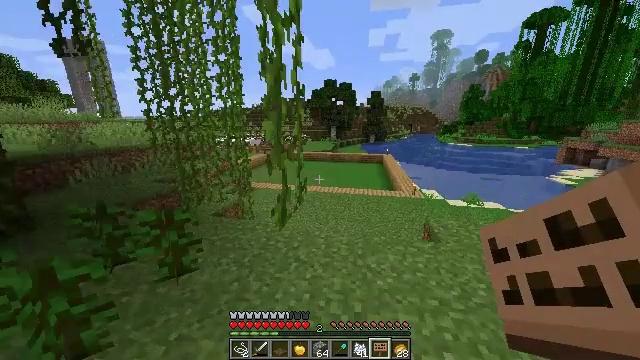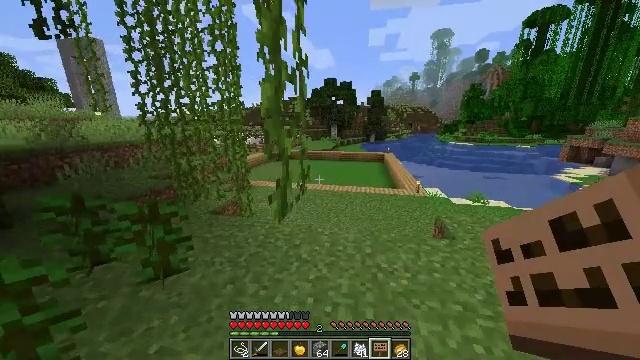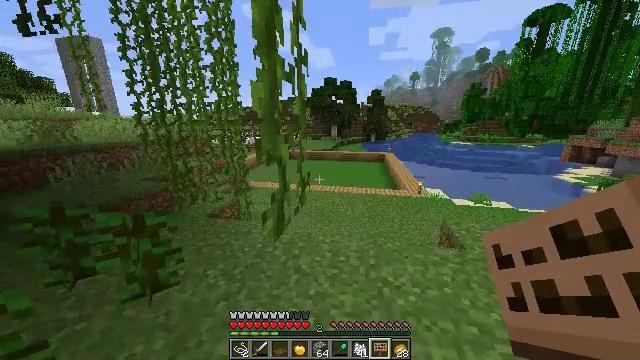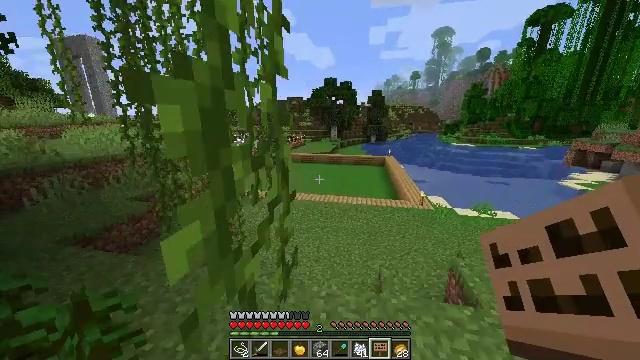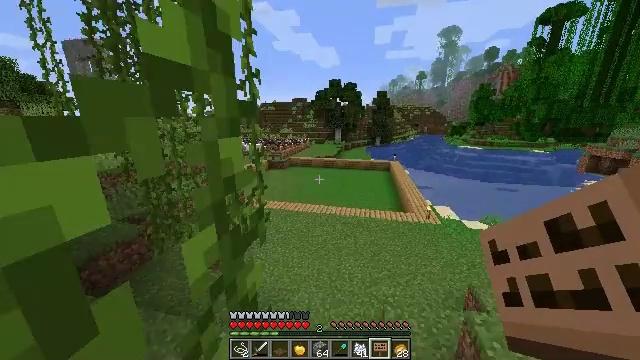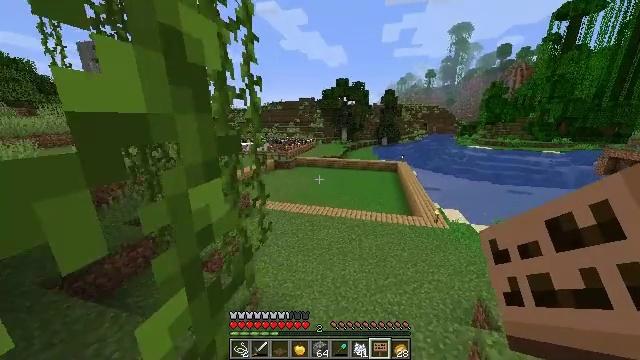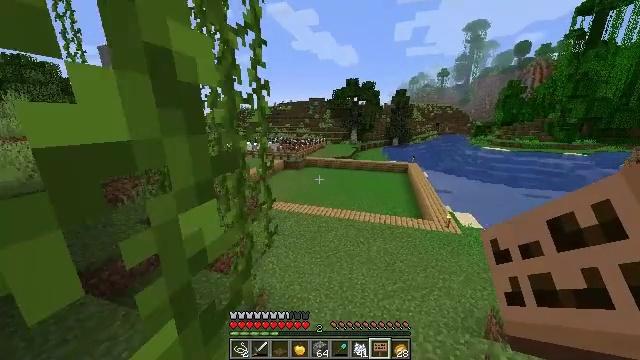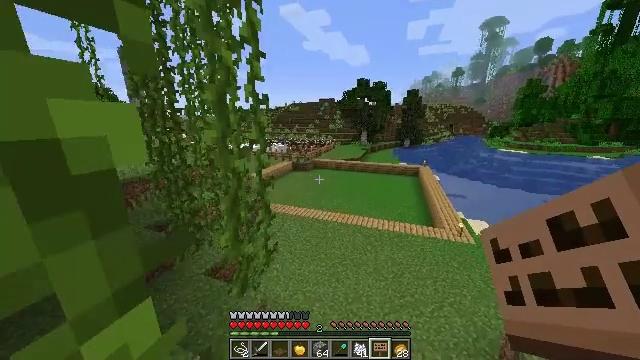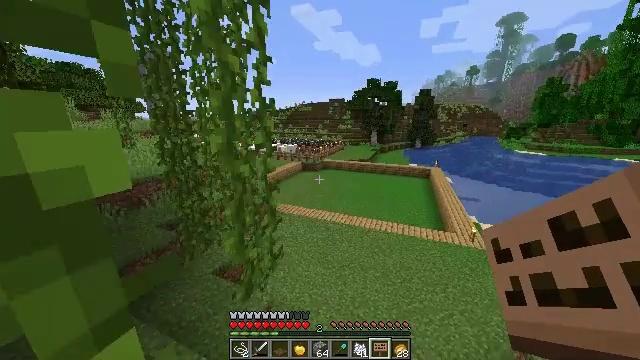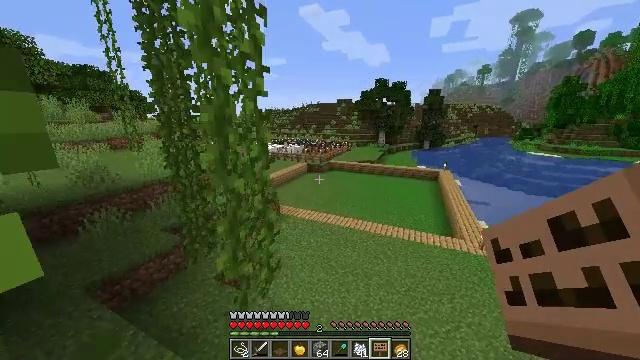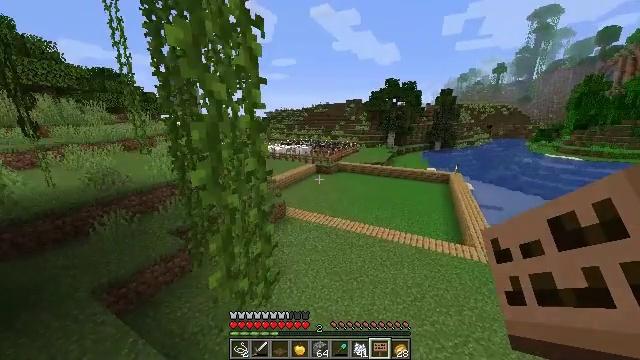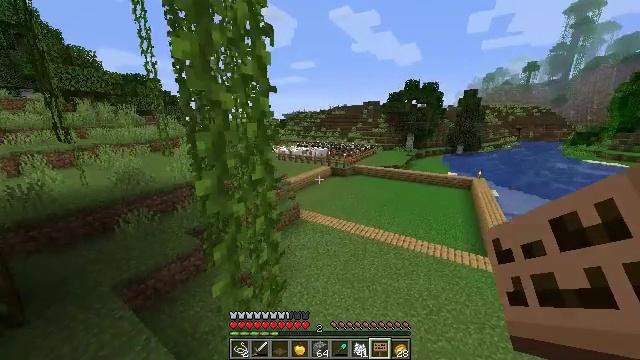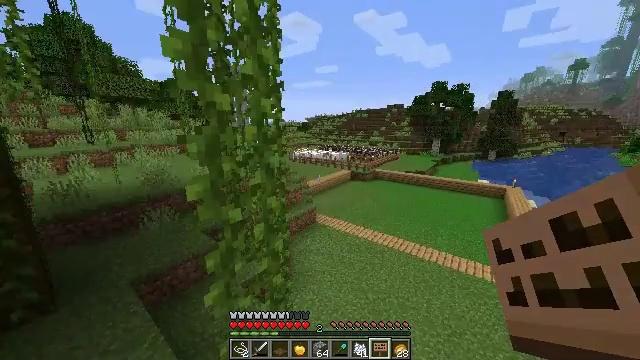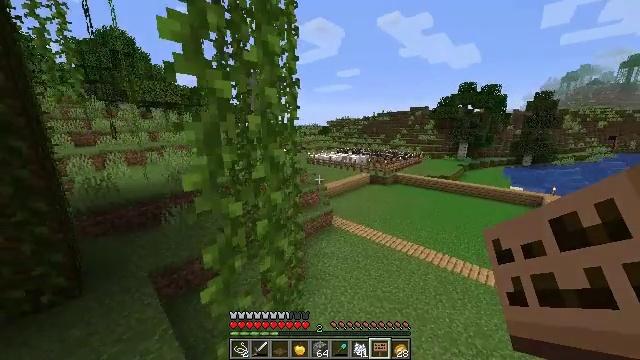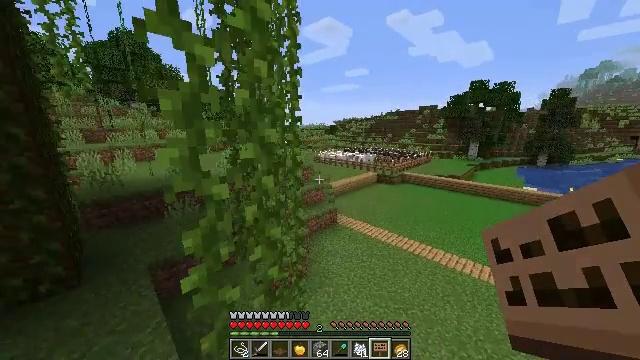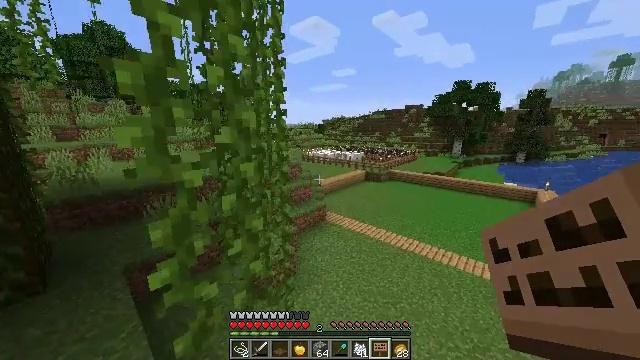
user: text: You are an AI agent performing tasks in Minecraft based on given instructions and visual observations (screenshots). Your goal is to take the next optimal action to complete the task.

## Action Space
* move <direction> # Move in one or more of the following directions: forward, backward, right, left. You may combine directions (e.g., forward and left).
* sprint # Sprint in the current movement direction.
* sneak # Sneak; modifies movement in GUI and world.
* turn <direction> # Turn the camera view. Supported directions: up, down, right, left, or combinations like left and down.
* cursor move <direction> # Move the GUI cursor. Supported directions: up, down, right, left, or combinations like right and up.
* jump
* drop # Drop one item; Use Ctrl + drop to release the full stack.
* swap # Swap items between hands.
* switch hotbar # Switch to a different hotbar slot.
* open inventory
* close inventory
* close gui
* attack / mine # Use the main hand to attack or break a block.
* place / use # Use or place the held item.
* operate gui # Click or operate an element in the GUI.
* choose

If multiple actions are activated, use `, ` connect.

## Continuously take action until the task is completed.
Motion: motion action
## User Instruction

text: Gather the jungle sapling with your hand.
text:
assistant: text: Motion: move forward and move right, jump
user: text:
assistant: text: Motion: move forward and move right, jump
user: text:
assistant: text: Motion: move forward and move right, jump
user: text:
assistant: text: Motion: move forward and move right, turn left, jump
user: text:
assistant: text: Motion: move forward and move right, sprint, turn left, jump
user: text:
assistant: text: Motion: move forward and move right, sprint, turn left, jump
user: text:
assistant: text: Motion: move forward and move right, sprint, turn left, jump
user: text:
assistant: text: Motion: move forward and move right, sprint, turn left, jump
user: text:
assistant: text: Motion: move forward and move right, sprint, turn left, jump
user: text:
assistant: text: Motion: move forward and move right, sprint, turn left, jump
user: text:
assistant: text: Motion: move forward and move right, sprint, turn left, jump
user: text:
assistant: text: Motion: move forward, sprint, turn left, jump
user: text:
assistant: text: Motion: move forward, turn left, jump
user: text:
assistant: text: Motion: move forward, turn left, jump
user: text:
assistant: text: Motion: move forward, turn right, jump
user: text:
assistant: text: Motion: move forward, turn right, jump
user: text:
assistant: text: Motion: move forward, jump
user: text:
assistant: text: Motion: move forward, jump
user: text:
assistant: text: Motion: move forward, jump
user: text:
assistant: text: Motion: move forward, turn right, jump
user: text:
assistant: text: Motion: move forward, sprint, turn right, jump
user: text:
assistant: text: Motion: move forward, sprint, jump
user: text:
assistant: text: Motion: move forward, sprint, jump
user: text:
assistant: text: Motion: move forward, sprint, jump
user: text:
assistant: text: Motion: move forward, jump
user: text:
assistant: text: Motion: move forward, jump
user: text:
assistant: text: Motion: move forward, jump
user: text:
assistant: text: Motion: move forward, jump
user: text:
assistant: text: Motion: move forward, jump
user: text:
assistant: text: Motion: move forward, jump